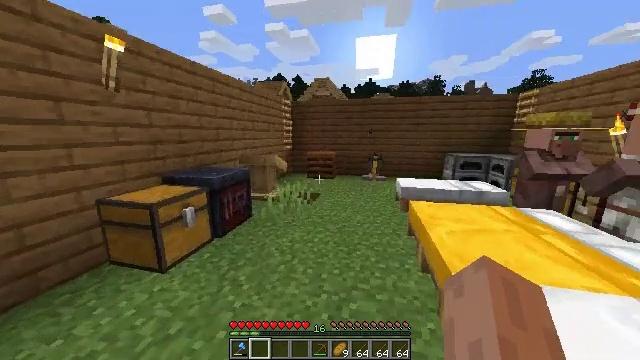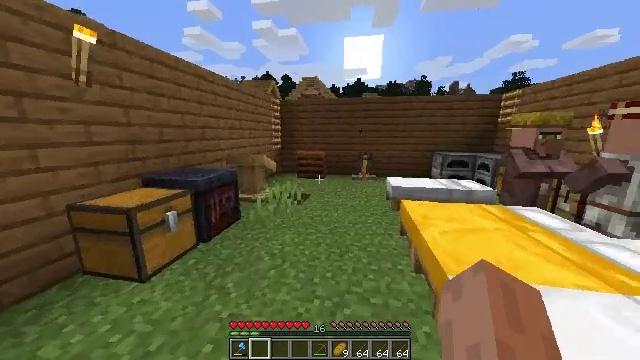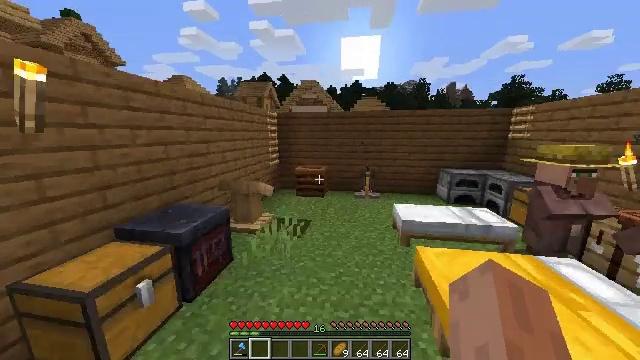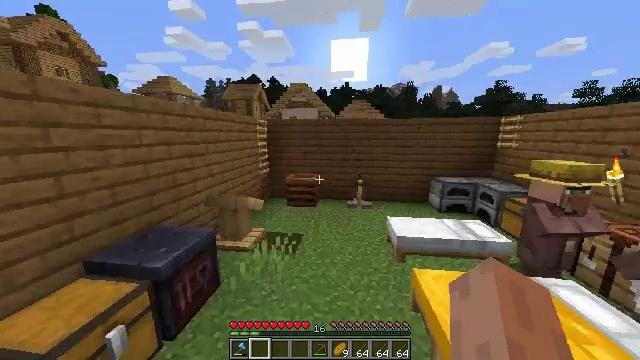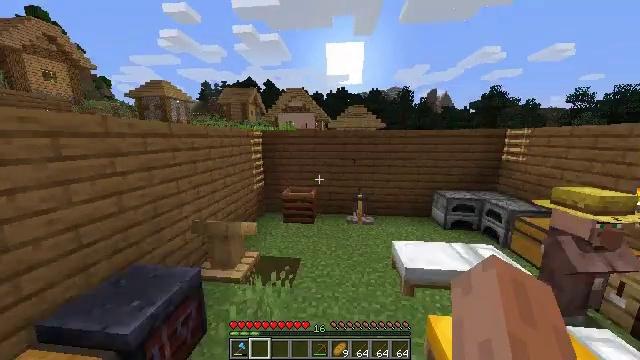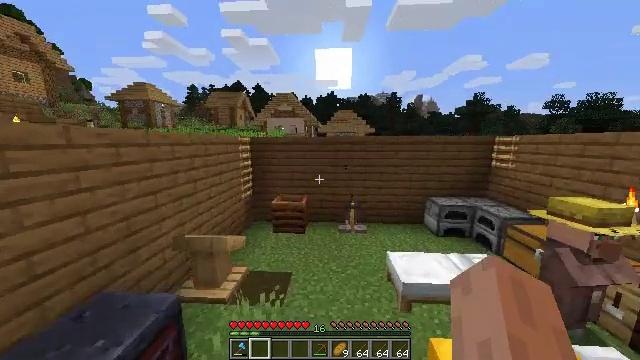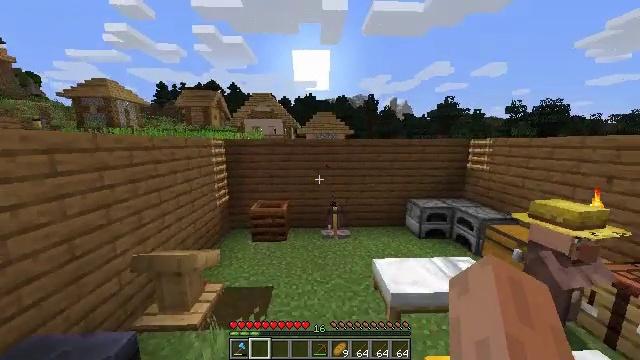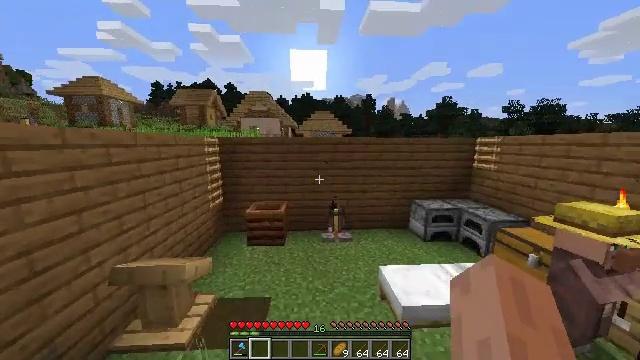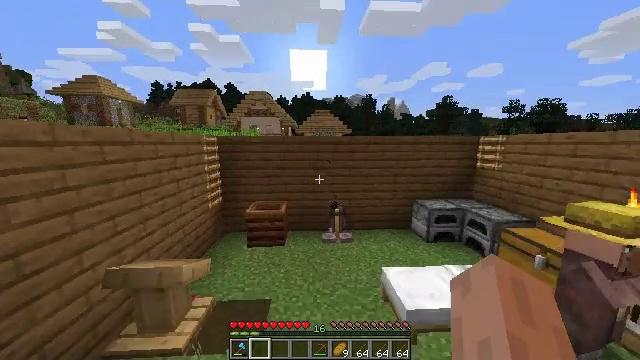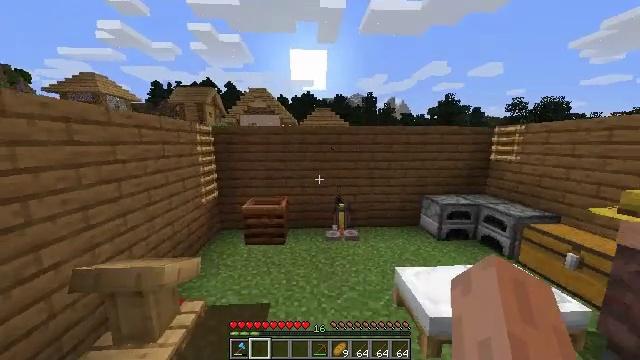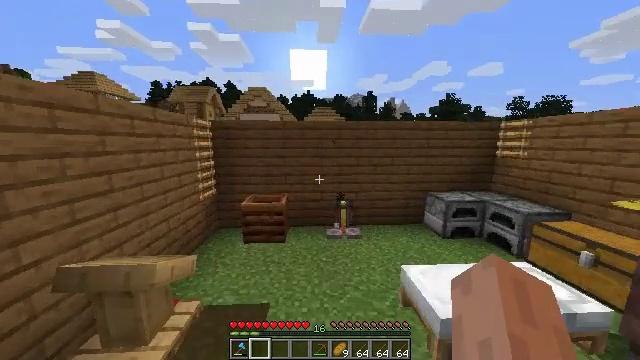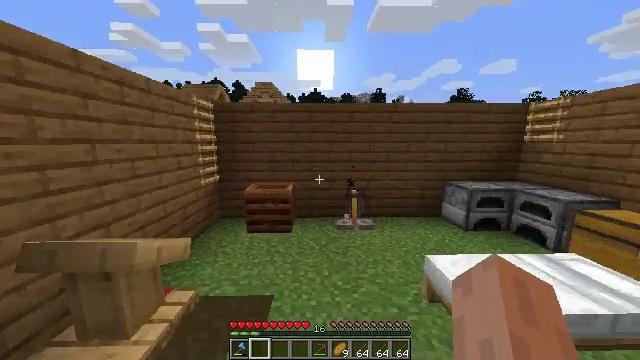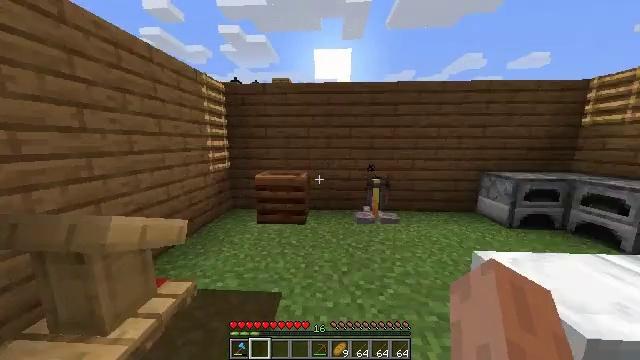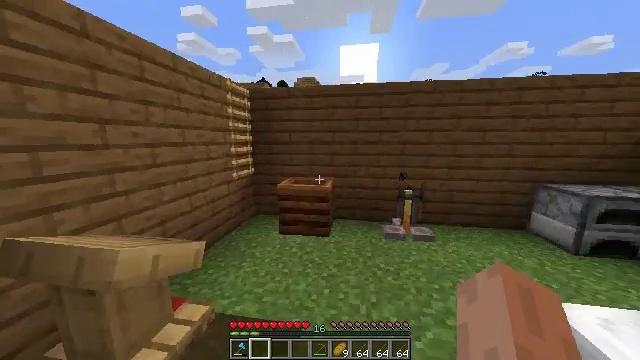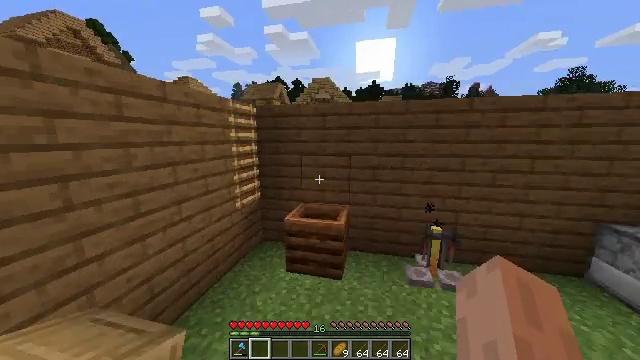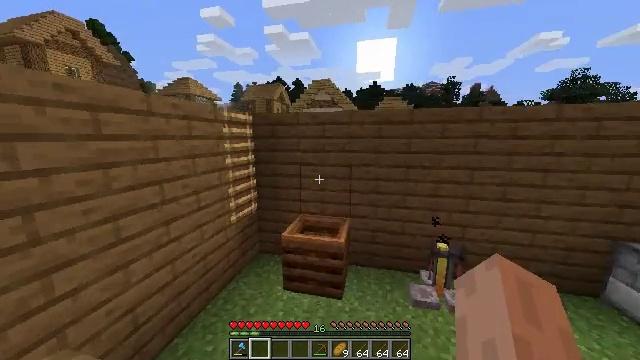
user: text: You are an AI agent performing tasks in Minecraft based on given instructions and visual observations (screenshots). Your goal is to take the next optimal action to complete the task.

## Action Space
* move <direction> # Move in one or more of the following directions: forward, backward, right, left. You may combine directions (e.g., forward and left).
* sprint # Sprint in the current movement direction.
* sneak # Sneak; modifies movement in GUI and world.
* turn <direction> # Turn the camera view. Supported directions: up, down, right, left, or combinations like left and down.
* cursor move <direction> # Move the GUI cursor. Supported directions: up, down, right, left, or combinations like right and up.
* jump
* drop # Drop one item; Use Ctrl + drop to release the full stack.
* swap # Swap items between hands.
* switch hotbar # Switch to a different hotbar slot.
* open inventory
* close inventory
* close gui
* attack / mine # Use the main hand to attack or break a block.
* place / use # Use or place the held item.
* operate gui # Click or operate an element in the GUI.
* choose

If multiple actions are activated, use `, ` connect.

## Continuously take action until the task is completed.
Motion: motion action
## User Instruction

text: Dig up netherrack with a pickaxe.
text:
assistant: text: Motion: move forward, sprint, turn right, jump
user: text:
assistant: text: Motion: move forward, sprint, jump
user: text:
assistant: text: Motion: move forward, sprint, turn right, jump
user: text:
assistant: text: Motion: move forward, sprint, turn right, jump
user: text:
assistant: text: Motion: move forward, turn right and up, jump
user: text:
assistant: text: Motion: move forward, turn right, jump
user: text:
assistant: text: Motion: move forward, jump
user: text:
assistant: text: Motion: move forward, jump
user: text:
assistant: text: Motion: move forward, jump
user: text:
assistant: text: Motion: move forward, jump
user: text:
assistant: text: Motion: move forward, turn left, jump, switch to hotbar 2
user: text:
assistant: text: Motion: move forward, turn left, jump, switch to hotbar 2
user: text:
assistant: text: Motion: move forward, turn left, jump, switch to hotbar 2
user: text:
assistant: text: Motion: move forward, turn left, jump
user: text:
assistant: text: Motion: move forward, jump
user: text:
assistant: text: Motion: move forward, jump
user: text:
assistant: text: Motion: move forward, turn left, jump
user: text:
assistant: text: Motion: move forward, turn left, jump
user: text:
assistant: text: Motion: move forward, turn left, jump
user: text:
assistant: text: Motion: move forward, jump
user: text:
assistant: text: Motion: move forward, jump
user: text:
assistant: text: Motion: move forward, turn right, jump
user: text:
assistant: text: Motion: move forward, turn right and down, jump
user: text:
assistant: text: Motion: move forward, turn down, jump
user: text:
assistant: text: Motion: move forward, turn right and down, jump
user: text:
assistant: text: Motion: move forward, turn right and down, jump
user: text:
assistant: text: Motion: move forward, jump
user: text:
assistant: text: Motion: move forward, jump
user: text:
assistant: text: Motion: move forward and move right, turn left, jump
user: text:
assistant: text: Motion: move forward and move right, turn left and up, jump